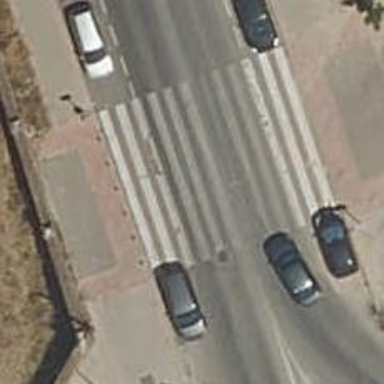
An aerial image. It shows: Marked road crossing.